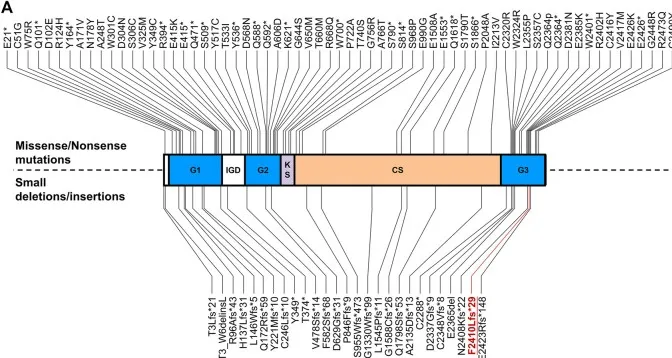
Overview of all known ACAN mutations. (A) The red font symbolizes the mutation identified in this study.
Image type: chart (chart)